Question: I have Two CPT as "Dress" and "Casual" and I would like to position them close to each other exactly after the "Dashboard" in the Menu.
I have this code in my custom post type for both:
'''
'menu_position' => 2
'''
how ever the result is displaying as:

the "Post" positions after the "Dress"! can you please let me know why this is happening and how I can keep all CPT after each other before the "Post".(I have 5 Custom Post Type)
Thanks
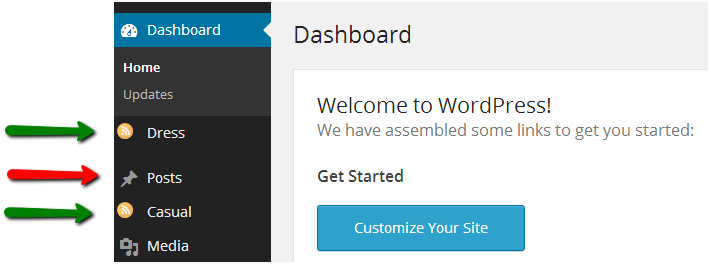
Answer: If Wordpress already has a menu item in the 'menu_position' that you declare then it is moved to the next free position. Your issue is that Dashboard is in position '2' and then a separator is in position '4', so the second of your Post Types is moved to the next free position which is '6' (Posts is in position '5').
Note that Menu items are added in the order in which they are registered, so if they have the same 'menu_position', Post Types registered first will appear closer to the top of the menu.
However, you can move the default WP menu items if you so wish, thus achieving your desired display.
If you specify your 'menu_position' as '6' and '7' for your custom Post Types, you can add this to move the separator to position '8' and Posts to position '9' -
'''
add_action('admin_head', 'my_edit_admin_menu');
function my_edit_admin_menu(){
global $menu;
$menu[8] = $menu[4]; // Copy 'separator1' to a new menu location
unset($menu[4]); // Unset separator1 (from original position)
$menu[9] = $menu[5]; // Copy 'Posts' to a new menu location
unset($menu[5]); // Unset Posts (from original position)
ksort($menu); // Sort the menu
}
'''
- the action 'admin_head' is called after your custom Post Types are registered (using the 'init' action). Because of this, you must ensure that your given 'menu_position' values do clash with those of default menu items. If there is a clash, WP will move them before you get a chance to reorder the default items.
See the docs for 'menu_position' in the 'Arguments' section of the <URL>. If you are ever unsure how the menu is organised, add this to the above code to output the full menu in the admin area -
'''
echo '<pre>WP Admin Menu: '; print_r($menu); echo '</pre>';
'''
- I notice that you are using an image as the icon for you custom Post Types. As of WP 3.8, these were removed from the default admin dashboard in favour of DashIcons.
To make your Post Types look as pretty as the rest simply use the 'menu_icon' argument, <URL>. To get the relevant name, click one and then look at the top of the page; the first icon is called 'dashicons-menu', for example.